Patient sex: M
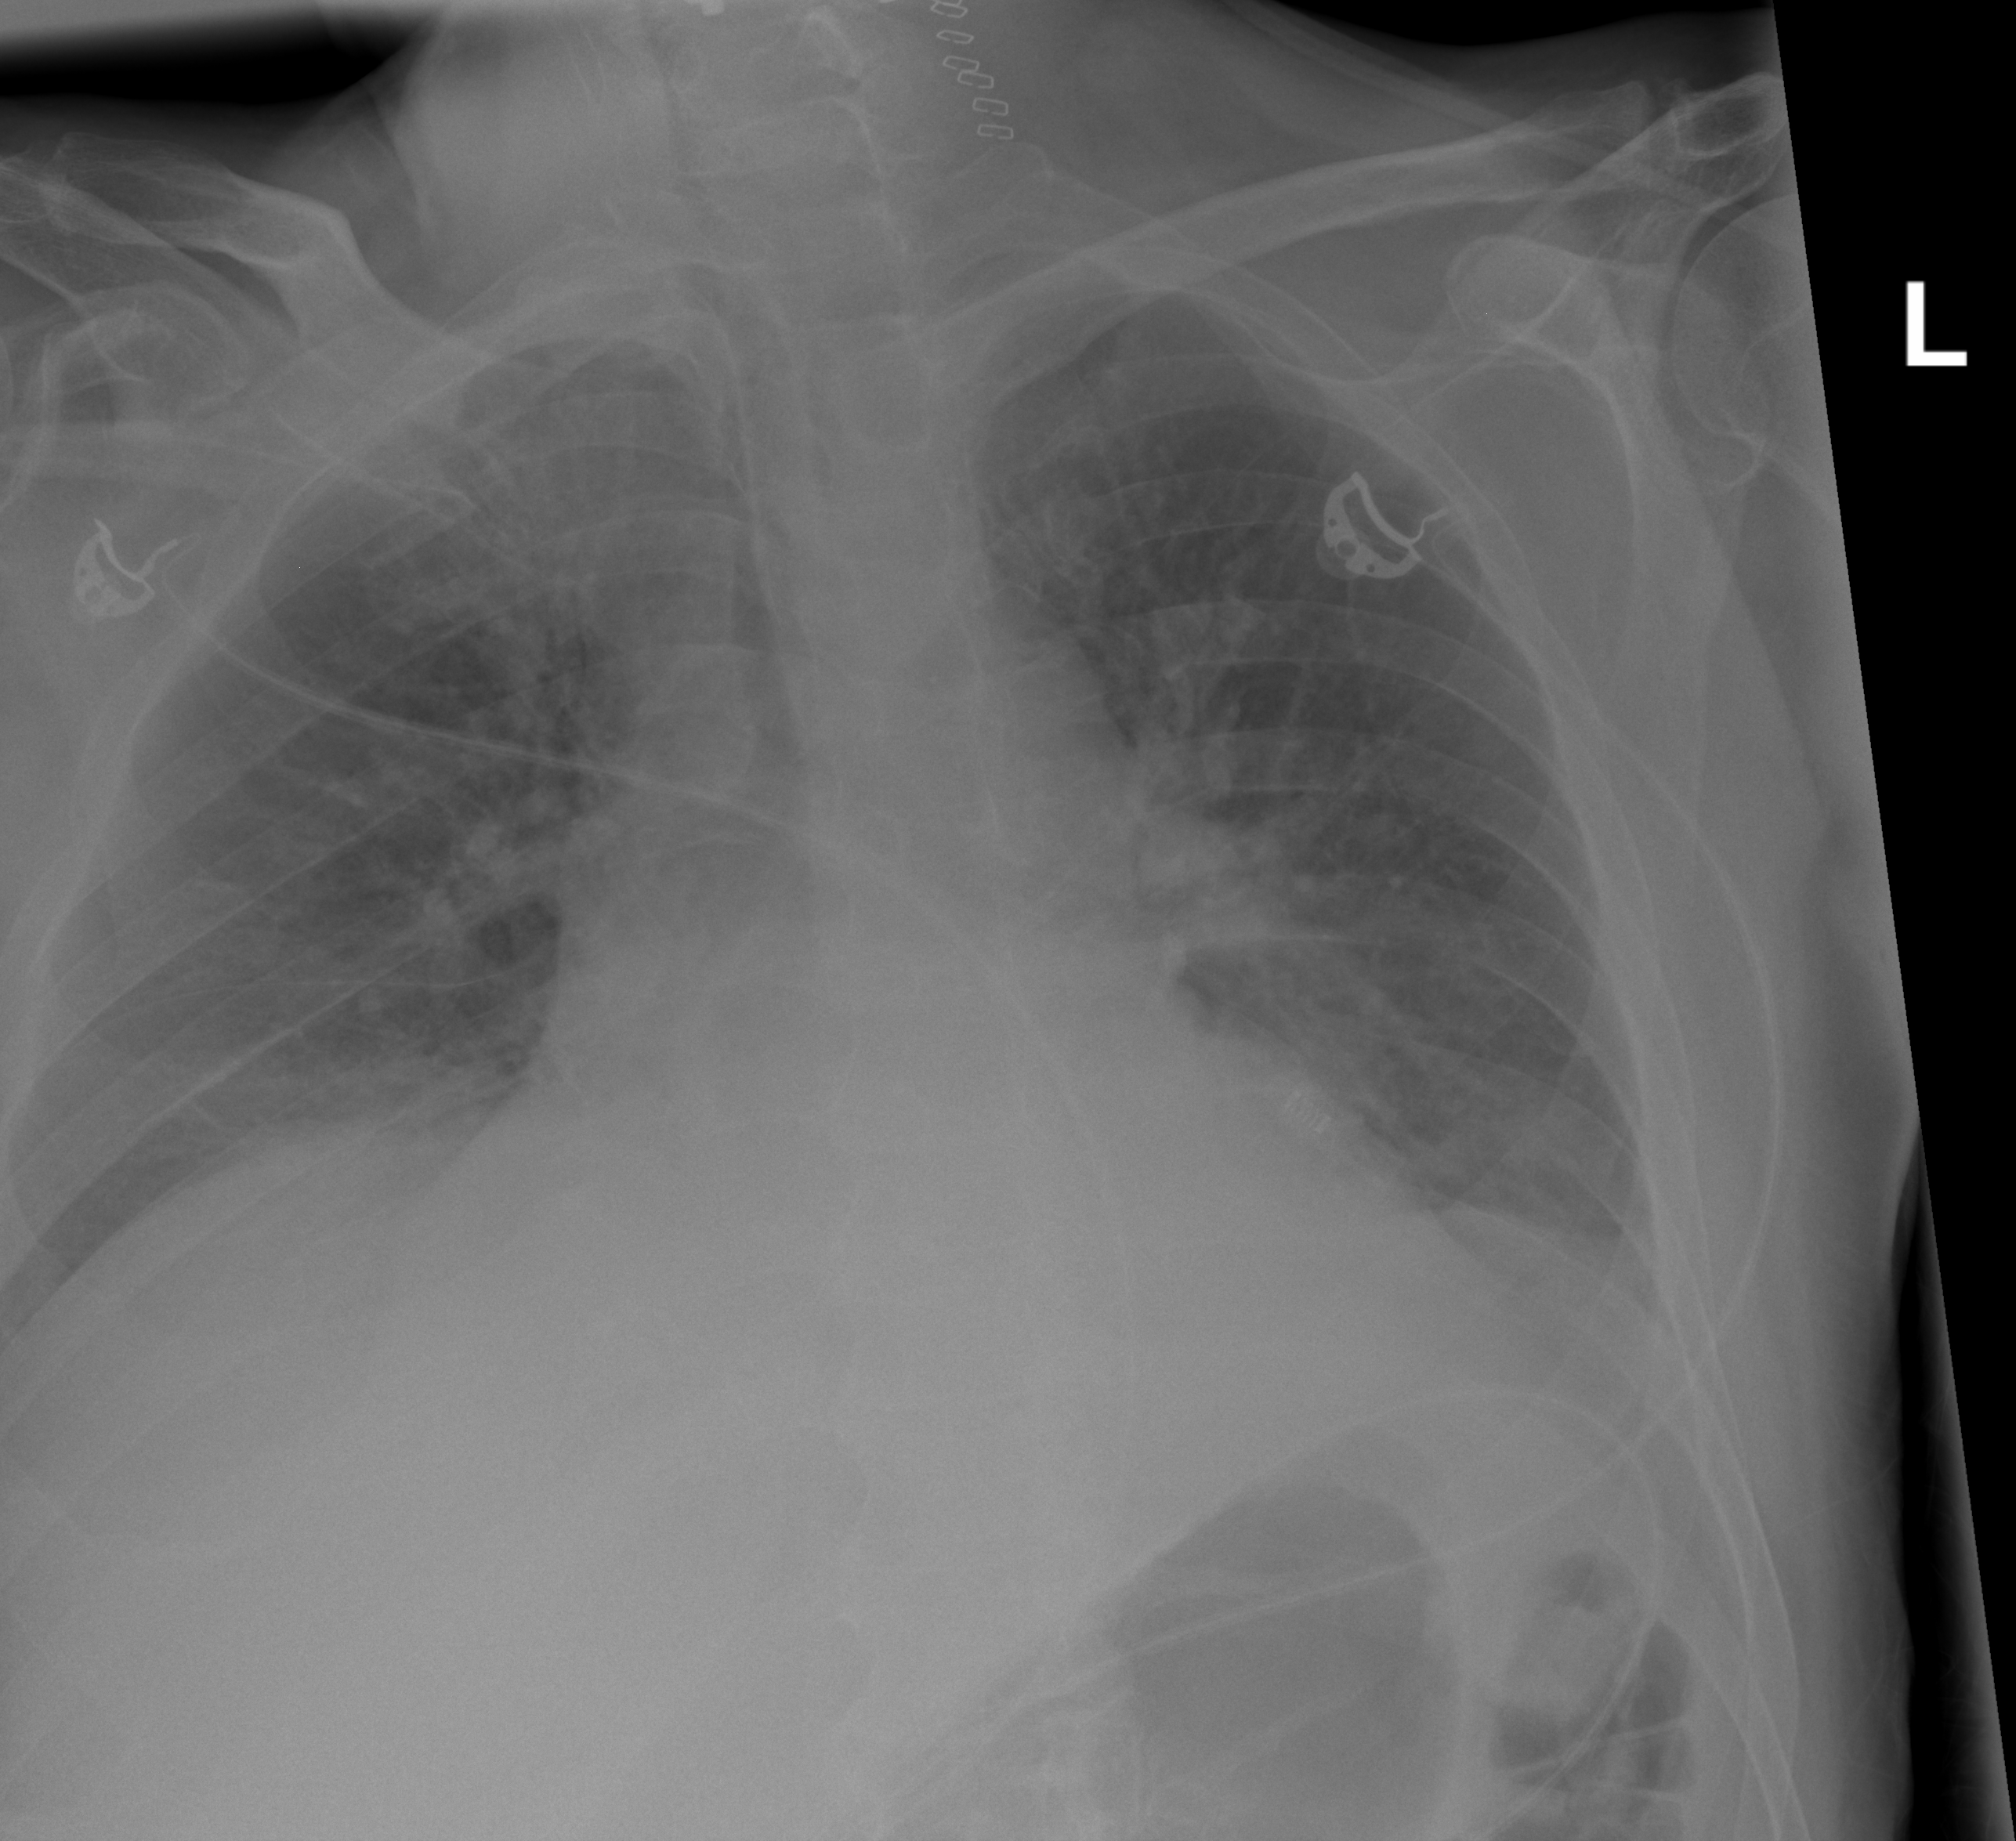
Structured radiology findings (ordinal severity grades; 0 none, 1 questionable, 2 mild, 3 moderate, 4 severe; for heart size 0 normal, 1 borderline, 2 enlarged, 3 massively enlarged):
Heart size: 0
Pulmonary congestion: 0
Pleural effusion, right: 2
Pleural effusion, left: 2
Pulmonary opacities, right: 2
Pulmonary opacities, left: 0
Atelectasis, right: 2
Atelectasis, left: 2